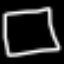
Label: square